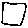
Label: square